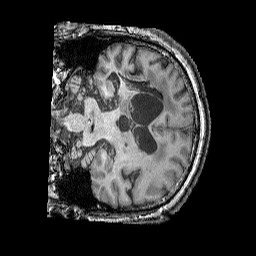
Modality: T1w
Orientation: coronal
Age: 52
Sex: male
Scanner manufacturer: siemens
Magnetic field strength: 3 T
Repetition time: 2.25 s
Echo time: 0.00411 s